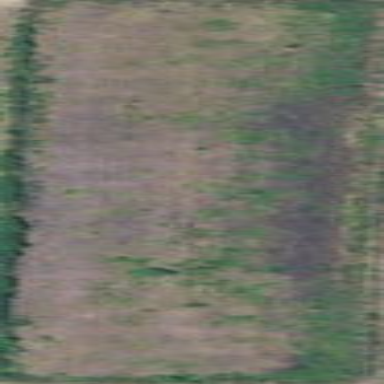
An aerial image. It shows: Farmland with cranberries as the crop.